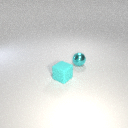
small cyan metal sphere to the right of small cyan rubber cube